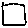
Label: square